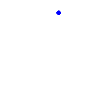
Particle: kaon